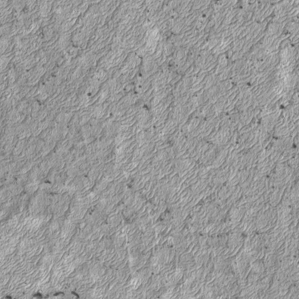
Label: frost